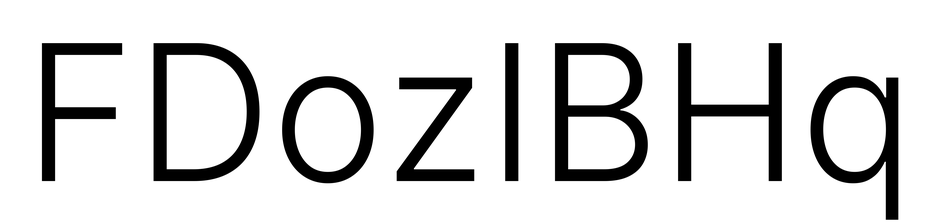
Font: Inter_Light